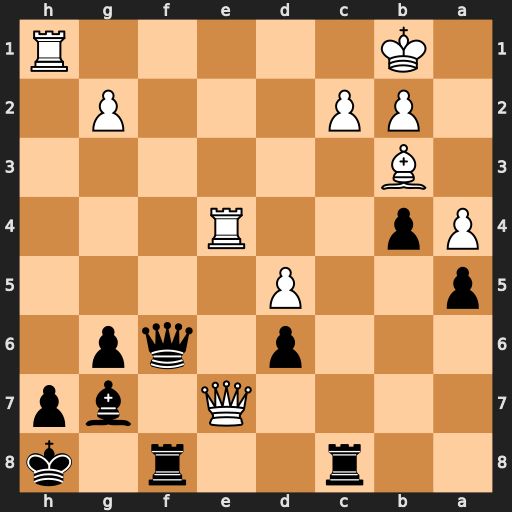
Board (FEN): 2r2r1k/4Q1bp/3p1qp1/p2P4/Pp2R3/1B6/1PP3P1/1K5R
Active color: b
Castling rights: -
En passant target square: -
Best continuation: Qxb2#